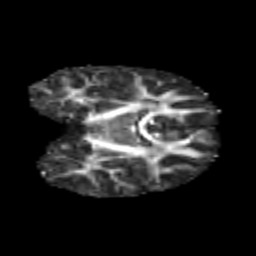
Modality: FA
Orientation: coronal
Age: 6
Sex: female
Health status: healthy